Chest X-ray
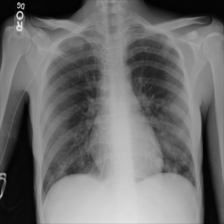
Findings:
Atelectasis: negative
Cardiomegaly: negative
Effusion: negative
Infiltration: negative
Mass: negative
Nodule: positive
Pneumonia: negative
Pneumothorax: negative
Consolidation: negative
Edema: negative
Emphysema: negative
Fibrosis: negative
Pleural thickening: negative
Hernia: negative